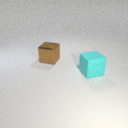
large brown metal cube behind large cyan rubber cube